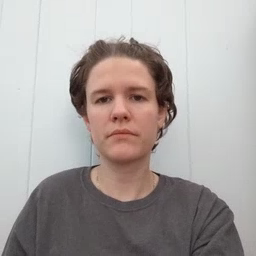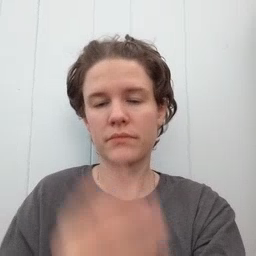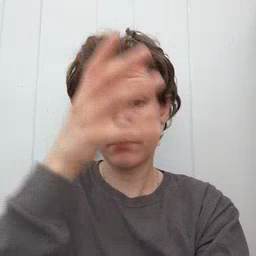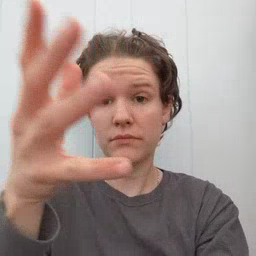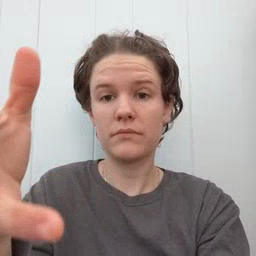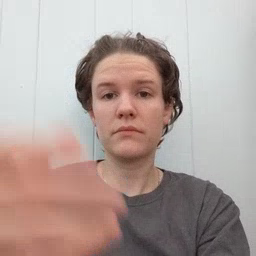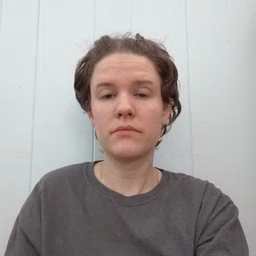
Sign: grandpa